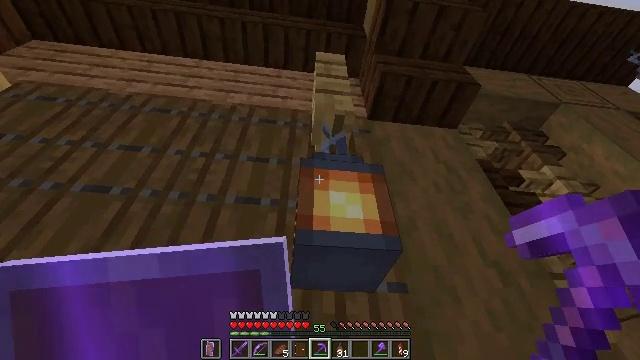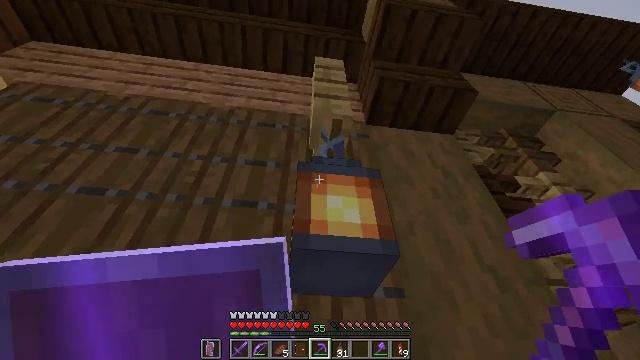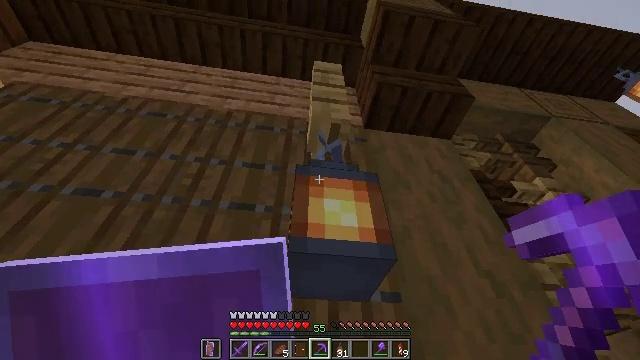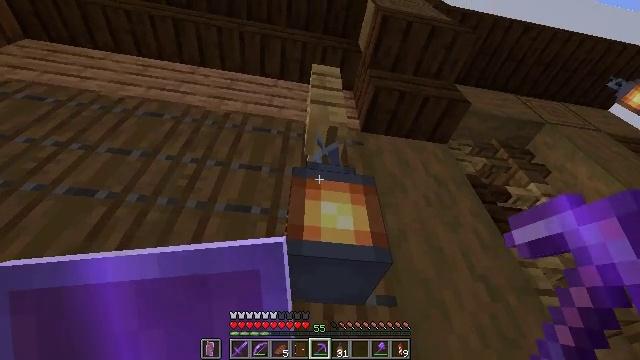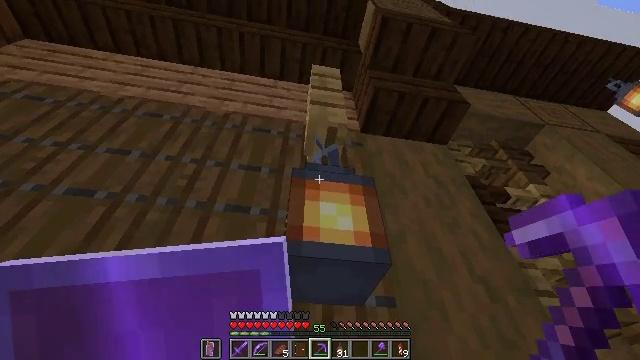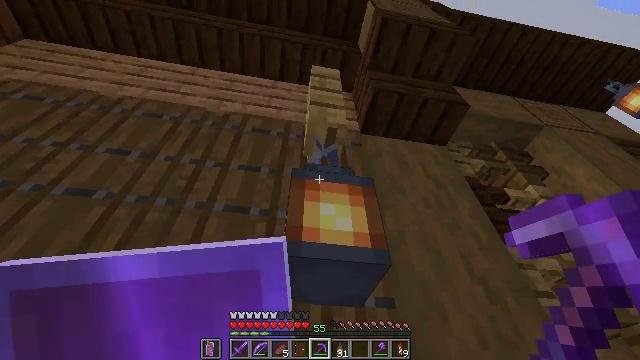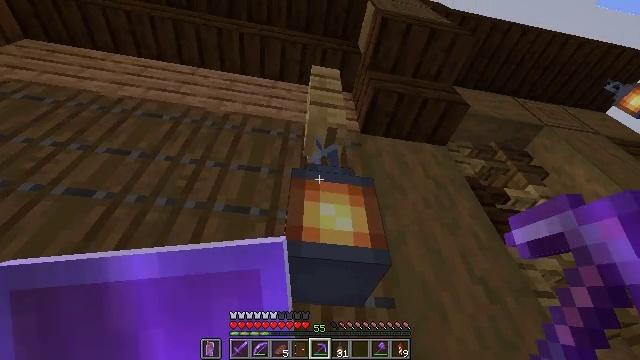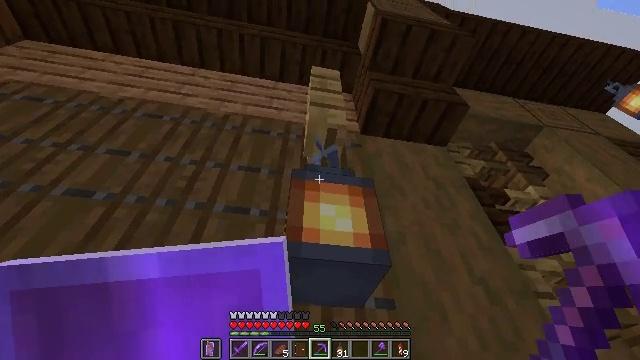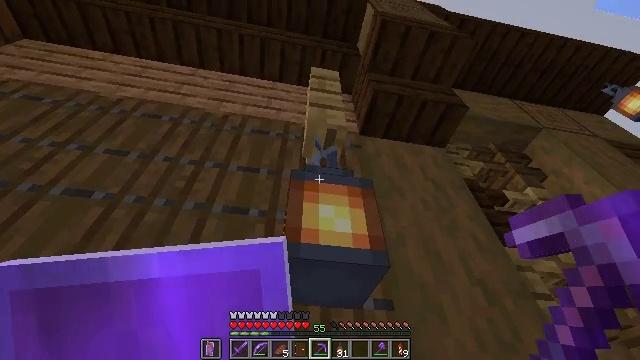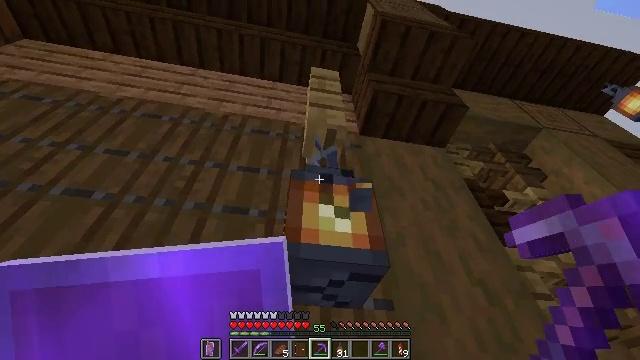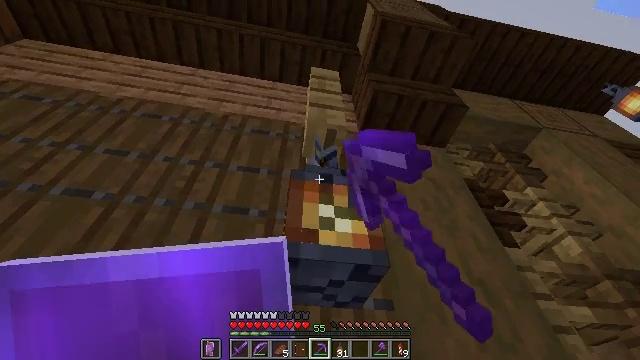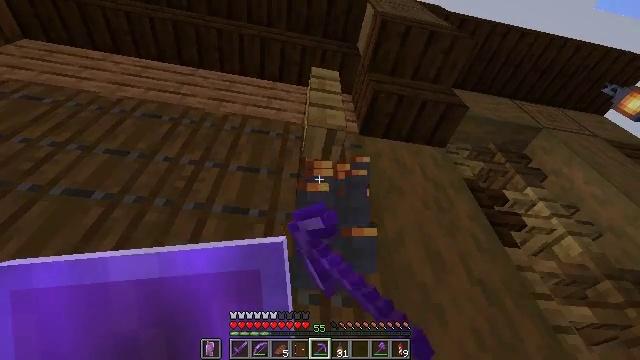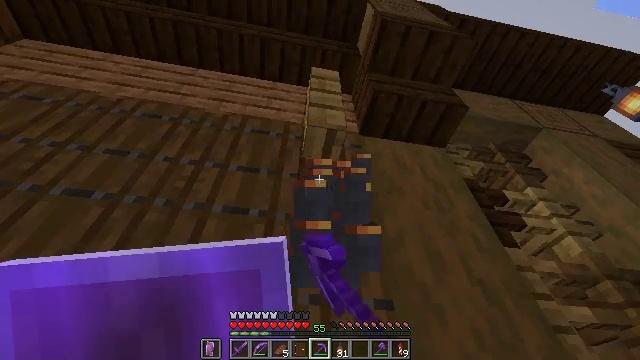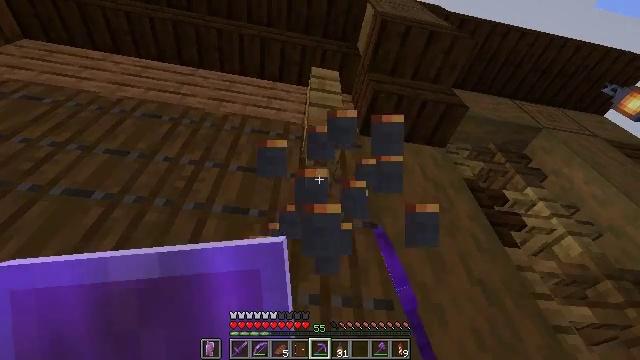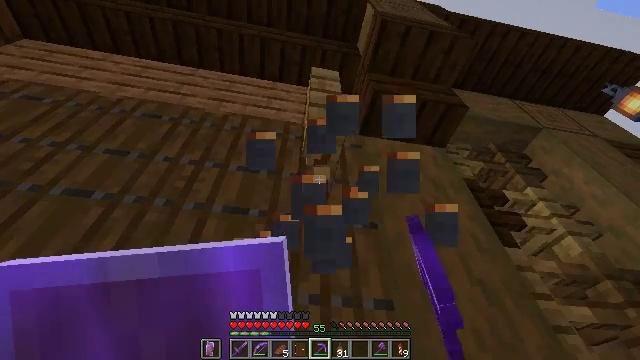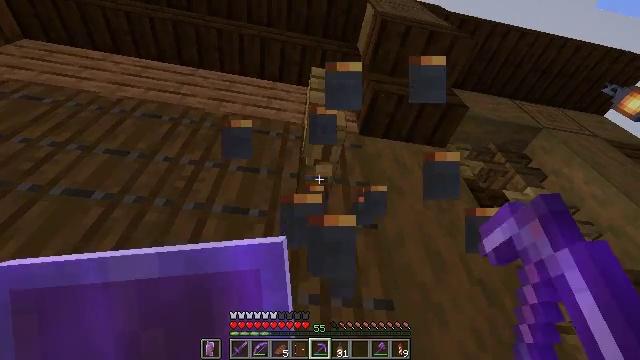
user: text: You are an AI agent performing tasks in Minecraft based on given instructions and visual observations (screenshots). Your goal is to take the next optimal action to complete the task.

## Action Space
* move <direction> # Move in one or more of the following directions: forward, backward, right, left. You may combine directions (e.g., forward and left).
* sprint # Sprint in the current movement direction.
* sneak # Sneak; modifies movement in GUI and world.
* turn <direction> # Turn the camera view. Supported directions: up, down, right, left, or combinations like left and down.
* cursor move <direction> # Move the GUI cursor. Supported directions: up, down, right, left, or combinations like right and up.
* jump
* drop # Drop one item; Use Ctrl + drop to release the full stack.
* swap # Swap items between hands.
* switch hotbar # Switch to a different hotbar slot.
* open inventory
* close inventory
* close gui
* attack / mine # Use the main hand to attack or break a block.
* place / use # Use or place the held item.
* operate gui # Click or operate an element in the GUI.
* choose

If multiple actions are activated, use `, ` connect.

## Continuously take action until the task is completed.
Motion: motion action
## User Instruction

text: Break the lantern to collect it.
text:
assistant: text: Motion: no_op
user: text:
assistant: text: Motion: no_op
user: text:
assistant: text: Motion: turn right
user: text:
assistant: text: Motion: no_op
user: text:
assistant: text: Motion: no_op
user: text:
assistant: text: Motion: no_op
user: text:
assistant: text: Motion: no_op
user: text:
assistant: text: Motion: no_op
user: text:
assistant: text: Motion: attack / mine
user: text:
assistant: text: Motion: attack / mine
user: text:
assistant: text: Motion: attack / mine
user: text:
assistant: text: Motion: attack / mine
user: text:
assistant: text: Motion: no_op
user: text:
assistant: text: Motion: no_op
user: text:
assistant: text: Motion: no_op
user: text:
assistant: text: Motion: no_op